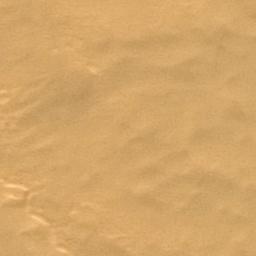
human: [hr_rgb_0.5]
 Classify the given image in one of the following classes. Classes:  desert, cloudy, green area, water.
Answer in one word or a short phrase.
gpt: desert